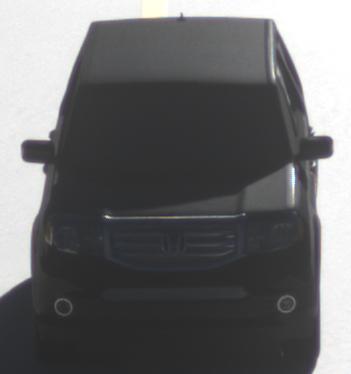
Make: Honda
Model: Pilot
Detailed model: Gen. 2 Facelift
Model produced from: 2012
Model produced until: 2015
Doors: 5
Color: black
Road condition: dry road
Daytime: morning or afternoon
Contrast: high contrast